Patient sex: M
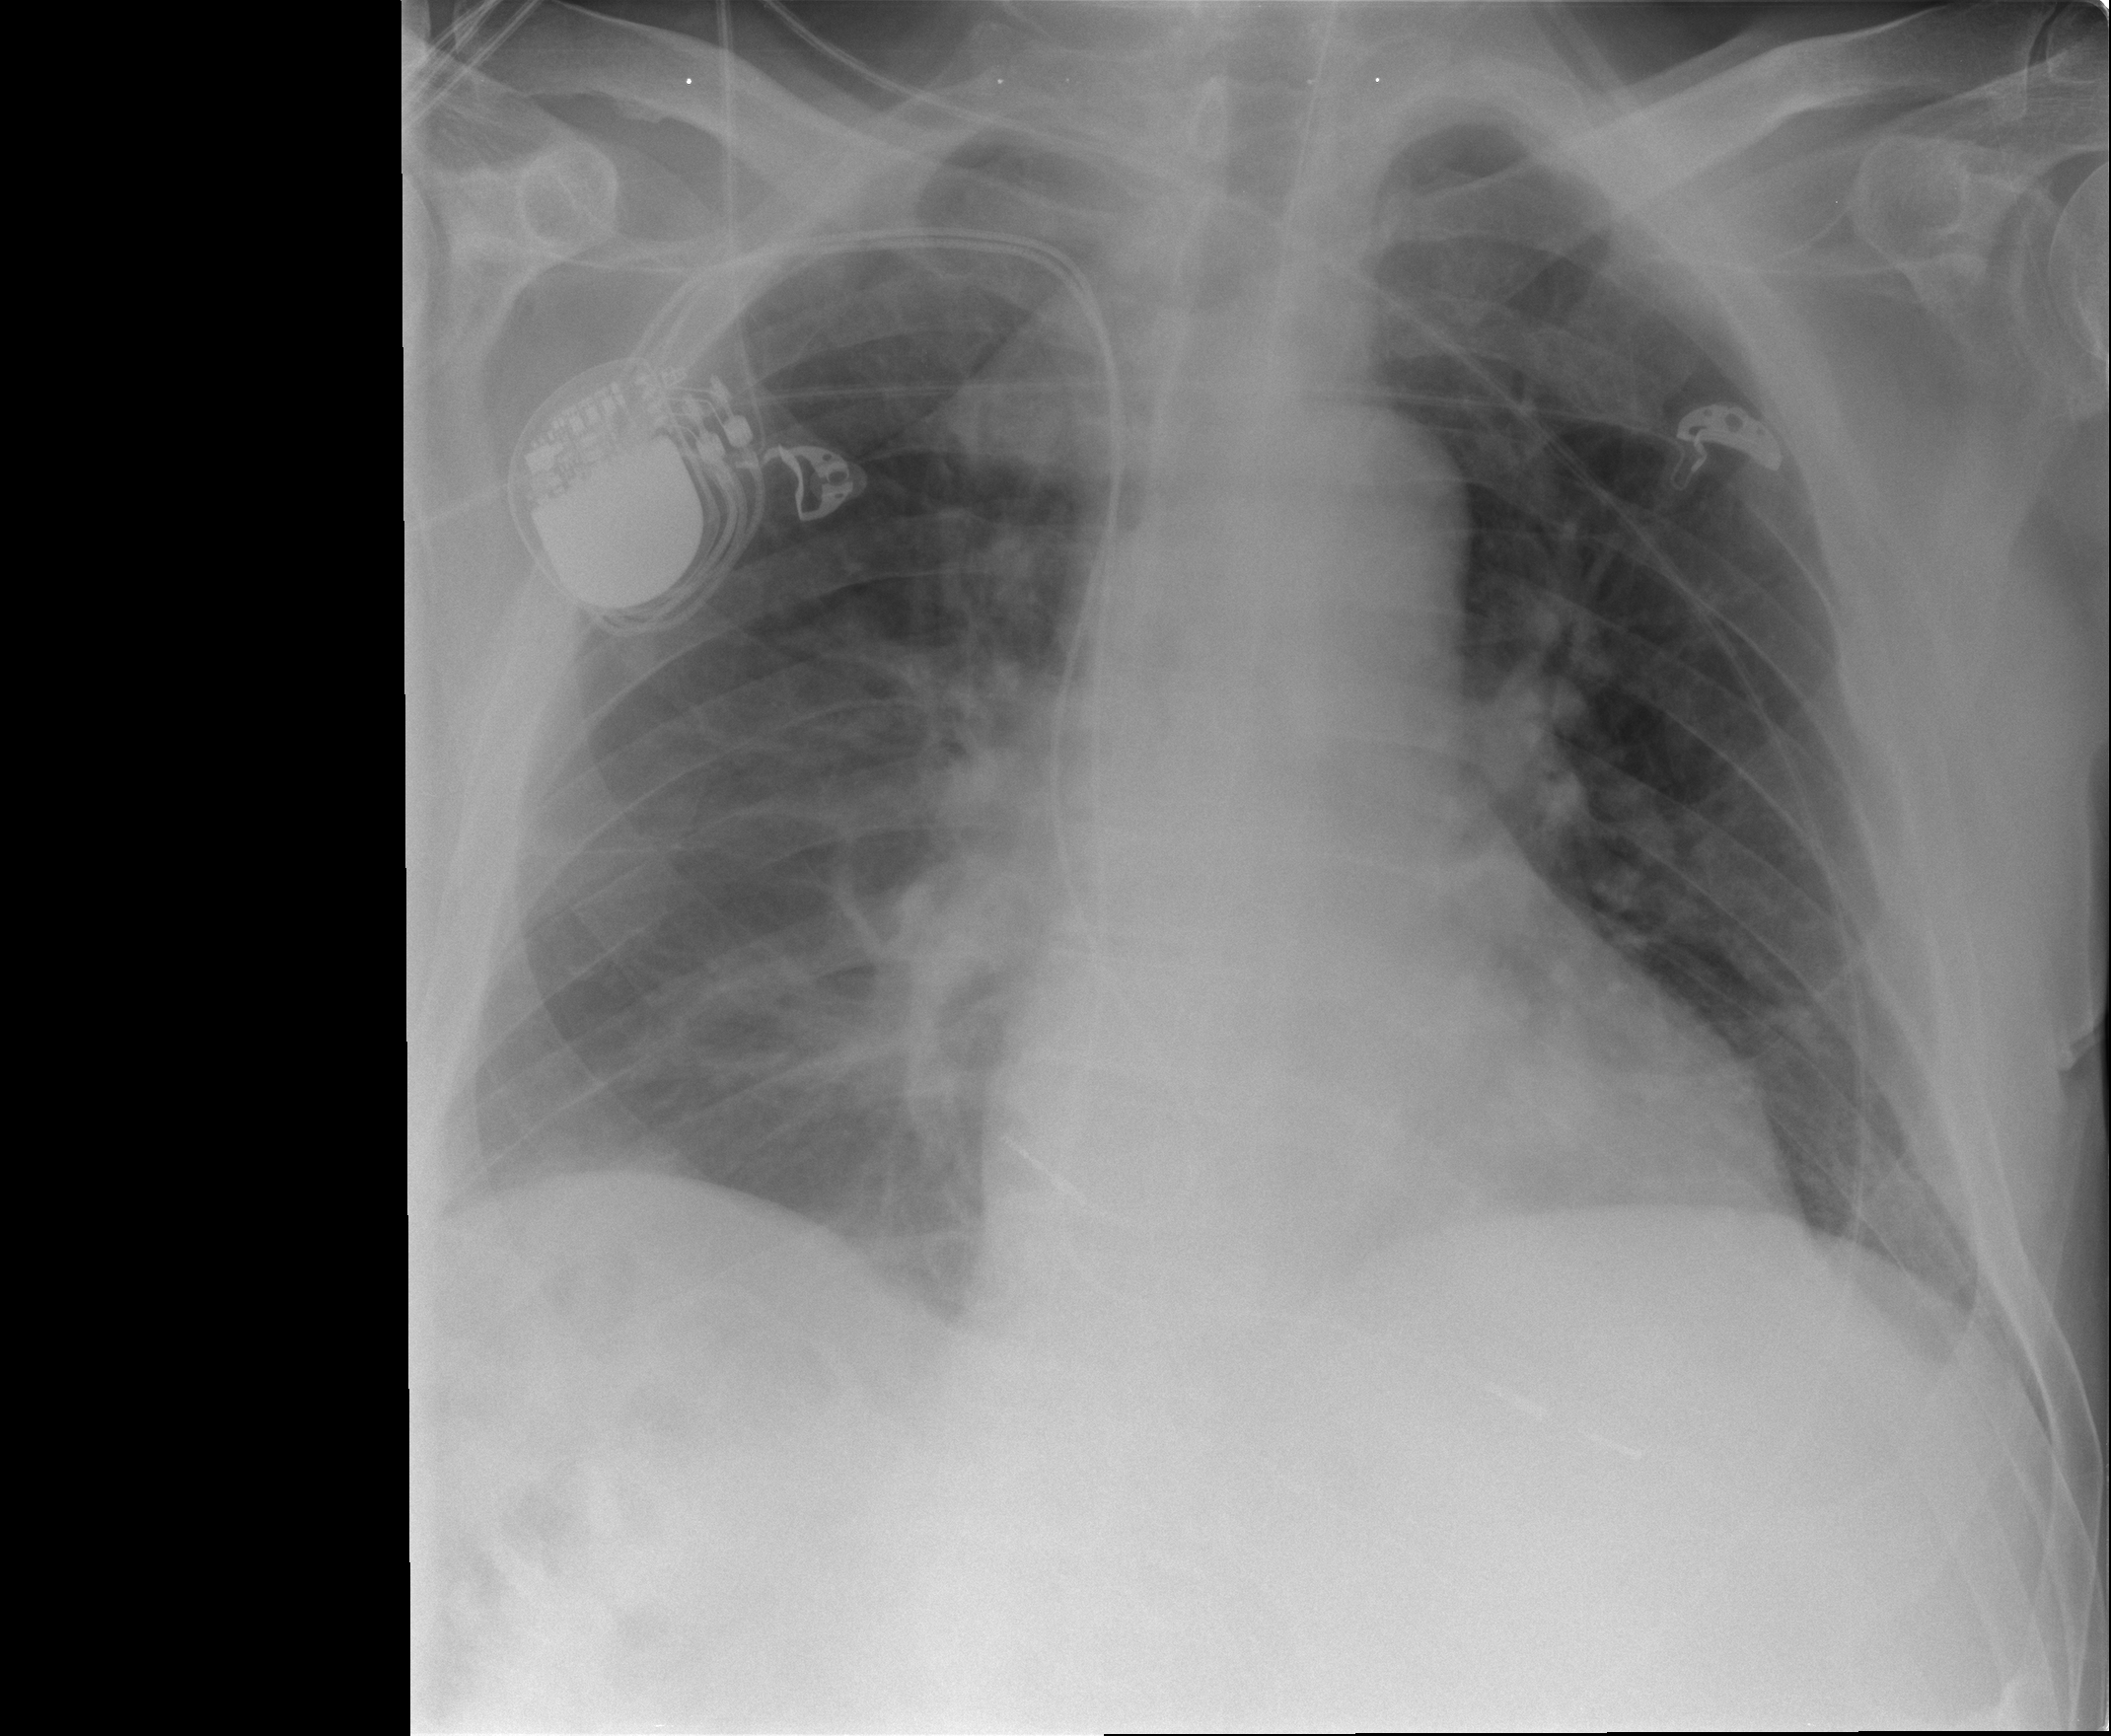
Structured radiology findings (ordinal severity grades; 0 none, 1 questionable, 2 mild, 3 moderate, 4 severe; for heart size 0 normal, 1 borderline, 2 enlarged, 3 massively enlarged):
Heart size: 0
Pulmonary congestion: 0
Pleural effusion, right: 2
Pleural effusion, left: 0
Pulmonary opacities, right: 2
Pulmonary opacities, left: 0
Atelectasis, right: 2
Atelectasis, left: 0